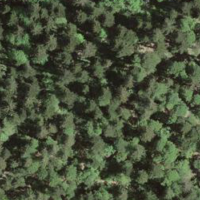
EUNIS habitat code: 43
Species observed at this site:
Petasites albus